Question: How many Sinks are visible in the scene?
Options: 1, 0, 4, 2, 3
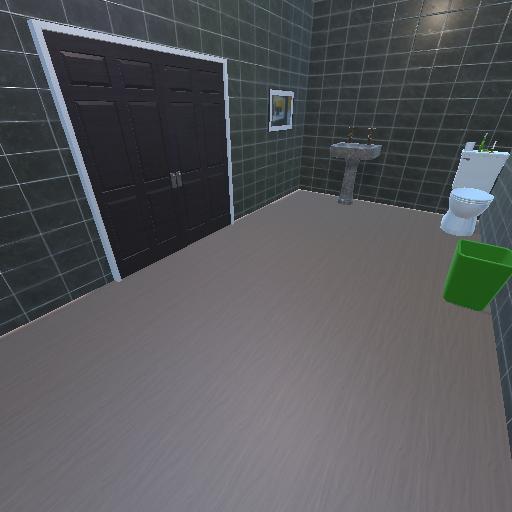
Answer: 1